Question: I want to add "Share App" button in About page of my application. To do this I need application link in marketplace.
'''
ShareLinkTask shl = new ShareLinkTask();
shl.LinkUri = new Uri(URI_OF_APP_IN_MARKETPLACE, UriKind.Absolute);
shl.Message = "Message";
shl.Title = "Title";
shl.Show();
'''
Now this application is published already in the marketplace. I can get link from here also from dev.windowsphone.com also.

I can use this link also. But will be it changed after updating application? Or is there anyway to get link from code behind?
Thanks.
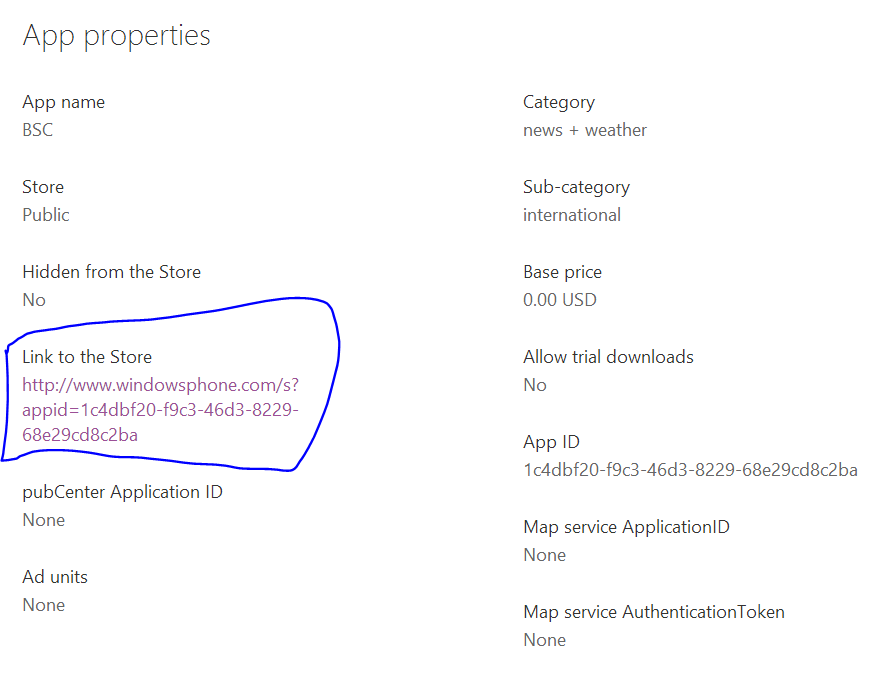
Answer: No, it'll stay the same, even for future versions.
You can always use the 'appId' and 'MarketplaceDetailTask' to get more details about your app. Or even 'MarketplaceSearchTask', depending on what you want to do.
Providing that link alone should be enough for your purpose.
<URL>